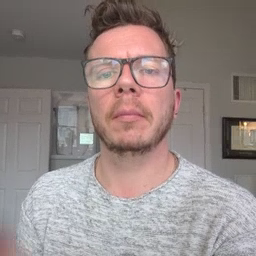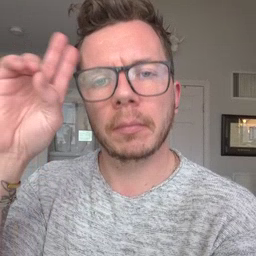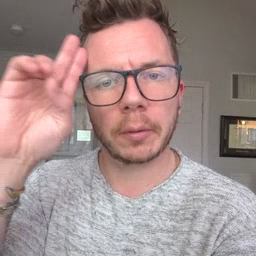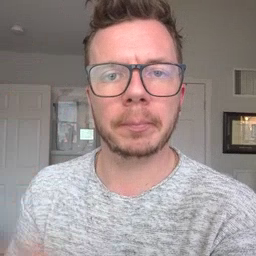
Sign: uncle